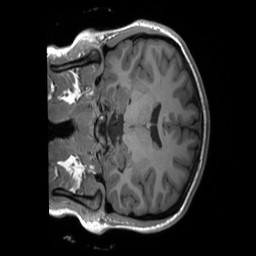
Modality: T1w
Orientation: coronal
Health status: healthy
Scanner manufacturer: siemens
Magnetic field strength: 3 T
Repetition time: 1.9 s
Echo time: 0.00232 s